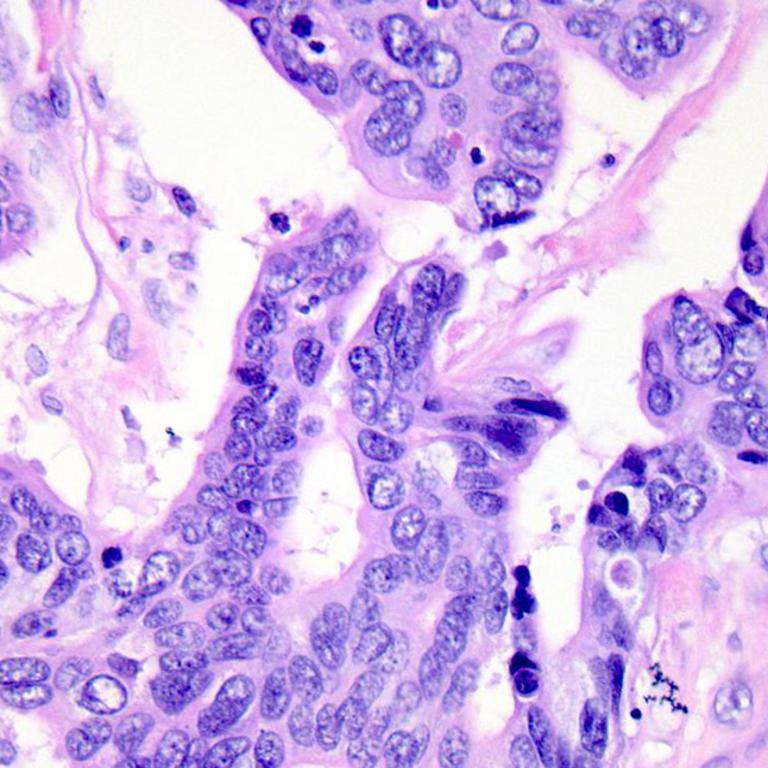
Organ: colon
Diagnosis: adenocarcinomas